Question: Hello I need to make shape in CSS/HTML5. I pasted it as an image but now I need to make shape like this.
Is there any way to do it? I made something with triangles but it doesn't even look close to this.
SHAPE:
Here is my CSS.
'''
#flag {
width: 110px;
height: 56px;
padding-top: 15px;
position: relative;
background: red;
color: white;
font-size: 11px;
letter-spacing: 0.2em;
text-align: center;
text-transform: uppercase;
float:left;
}
#flag:after {
content: "";
position: absolute;
left: 0;
top: 0;
width: 0;
height: 0;
border-top: 25px solid #eee;
border-left: 55px solid transparent;
border-right: 55px solid transparent;
}
'''
HTML:
'''
<div id="flag"></div><span>SOME TEXT HERE</span>
'''
<URL>
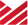
Answer: You can achieve this using either of the following 2 options.
Using box-shadow and an extra pseudo-element.
In this option an extra pseudo-element of size 20px is added (white/grey color) and using appropriately positioned box-shadows, the striped pattern is achieved. This method can be useful if the dimensions of your flag element is fixed.
'''
#flag {
width: 110px;
height: 56px;
padding-top: 15px;
position: relative;
background: red;
color: white;
font-size: 11px;
letter-spacing: 0.2em;
text-align: center;
text-transform: uppercase;
float: left;
overflow: hidden;
}
#flag:before {
content: "";
position: absolute;
left: 0;
top: 0;
width: 0;
height: 0;
border-top: 25px solid #eee;
border-left: 55px solid transparent;
border-right: 55px solid transparent;
}
#flag:after {
content: "";
position: absolute;
top: 0px;
left: -30px;
height: 10px;
width: 150px;
background: #eee;
-webkit-transform: rotate(-45deg);
-moz-transform: rotate(-45deg);
transform: rotate(-45deg);
box-shadow: -20px 60px 0px #eee, -20px 80px 0px #eee, -20px 20px 0px #eee, -20px -20px 0px #eee, 0px 40px 0px #eee;
}
'''
'''
<div id="flag"></div><span>SOME TEXT HERE</span>
'''
---
: Using Linear Gradients
In this method the stripes are obtained using linear-gradients as a background on a pseudo-element which is rotated by 45 degrees to achieve the diagonal stripes effect. This option can be used even if the dimensions are not fixed because of usage of percentage for linear-gradients.
'''
div{
height: 100px;
width: 100px;
position: relative;
overflow: hidden;
}
div:before{
content: '';
position: absolute;
background: -webkit-linear-gradient(90deg, red 50%, #eee 50%);
background: -moz-linear-gradient(0deg, red 50%, #eee 50%);
background: linear-gradient(0deg, red 50%, #eee 50%);
background-size: 100% 20px;
top: 0px;
left: 0px;
height: 150%;
width: 150%;
-webkit-transform-origin: 15% 60%;
-moz-transform-origin: 15% 60%;
transform-origin: 15% 60%;
-webkit-transform: rotate(-45deg);
-moz-transform: rotate(-45deg);
transform: rotate(-45deg);
}
div:after{
content: '';
position: absolute;
background: #eee;
top: -25%;
left: 25%;
height: 50%;
width: 50%;
-webkit-transform: rotate(45deg);
-moz-transform: rotate(45deg);
transform: rotate(45deg);
}
'''
'''
<div></div>
'''
In the second sample, I had positioned the top triangle such that it still leaves some space on either sides just for an example. This <URL> has a top triangle that covers the full width of the flag.